Interaction volume radius: 10 \u00c5
Interaction volume height: 10 \u00c5
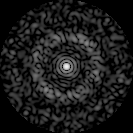
Disorder parameter: 0.8334